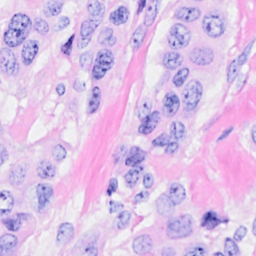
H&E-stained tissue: Breast